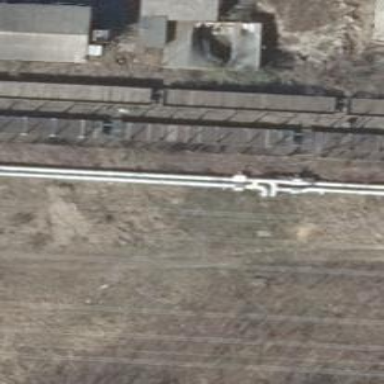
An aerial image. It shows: Railway switch.